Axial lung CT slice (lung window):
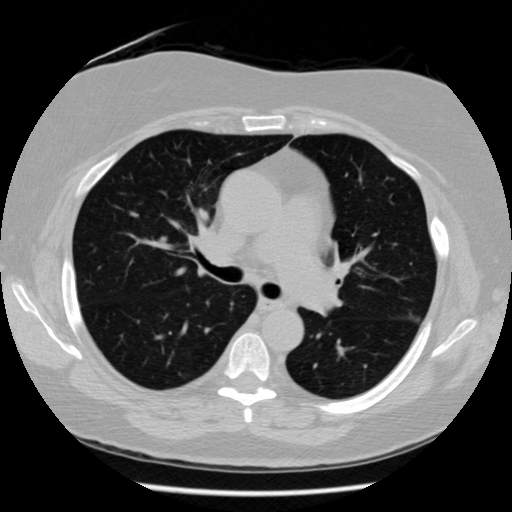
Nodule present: no